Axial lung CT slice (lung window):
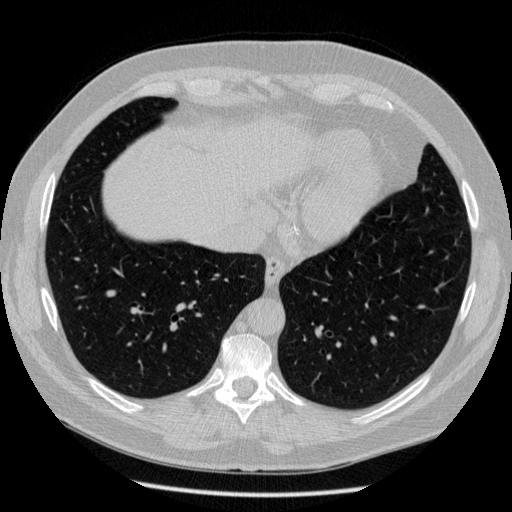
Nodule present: no